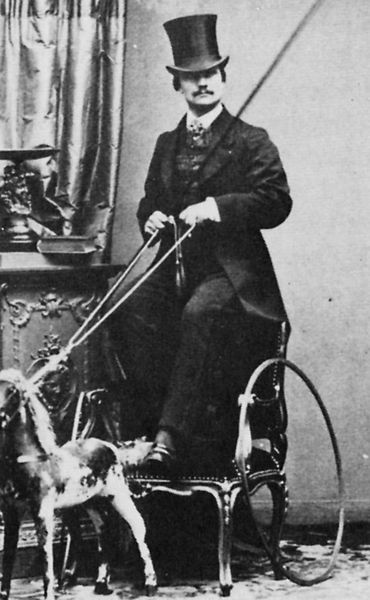
Titel: Auf einem Holzpferd reitender Mann
Künstler: Andrè Adolphe Eugené Disdéri
Standort: Paris
Institution: Bibliothèque Nationale.
Schlagwörter: baum, blau, dunkel, mann, schatten, weiß, bäume, frauen, braun, fenster, frau, grau, handschuhe, hell, hut, männer, schwarz, straße, stuhl, szene, zimmer, blick, haus, hund, rot, tier, teppich, zylinder, alt, anzug, bart, hose, jacke, schnurrbart, wand, bibel, falten, kragen, schale, schüssel, bildnis, herr, innenraum, vorhang, häuser, gold, interieur, mantel, reich, schnur, sessel, kind, kreis, pferd, pferde, pony, reiter, rund, statue, vase, beine, huf, hufe, mähne, ritt, zügel, bein, kommode, modell, lehne, bogen, man, schuhe, stab, leine, kutsche, ziehen, hocker, inszenierung, rad, wagen, thron, frack, polster, spielen, krawatte, ornamente, sitzt, verzierung, atelier, gardiene, podest, edel, junge, model, schnauzbart, schnauzer, jacket, ring, foto, fotografie, photographie, spiel, buch, seil, schwarz-weiss, komik, kutscher, peitsche, tron, fahrrad, spielend, photo, sims, karaffe, stuhlbeine, dressur, smoking, reif, oberlippenbart, vorlage, fotographie, rute, komisch, reifen, verrückt, spielzeug, fotostudio, gerte, zilynder, pferdchen, golt, irrer, holzpferd, schaukelpferd, kinderpferd, spielpferd, spielzeugpferd, posiert, en, 19. jahrhundert, reifring, kutschenspiel